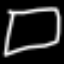
Label: square